Question: I'm having a little trouble with Wordpress archives, or more accurately, trying to create a custom one.
I'm making a custom theme for a client, and they specified that they want three items from each category (in this case, News (the default post type) and reviews (a custom post type)) to be present on the homepage.
Now that was the easy part (two loops on the homepage, wp_query 3 posts per page), however they want the user to be able to click on a button, in order to view all of the posts of that specific type (rather than by category).

However I have no idea how i'd even approach this.
I understand I can make a custom page-template and apply it to a page, but realistically I'd like to make something that's packaged within the theme and works "straight out of the box", as it were, so the client doesn't have to make the page himself in order to make it work.
Thanks in advance for your help!
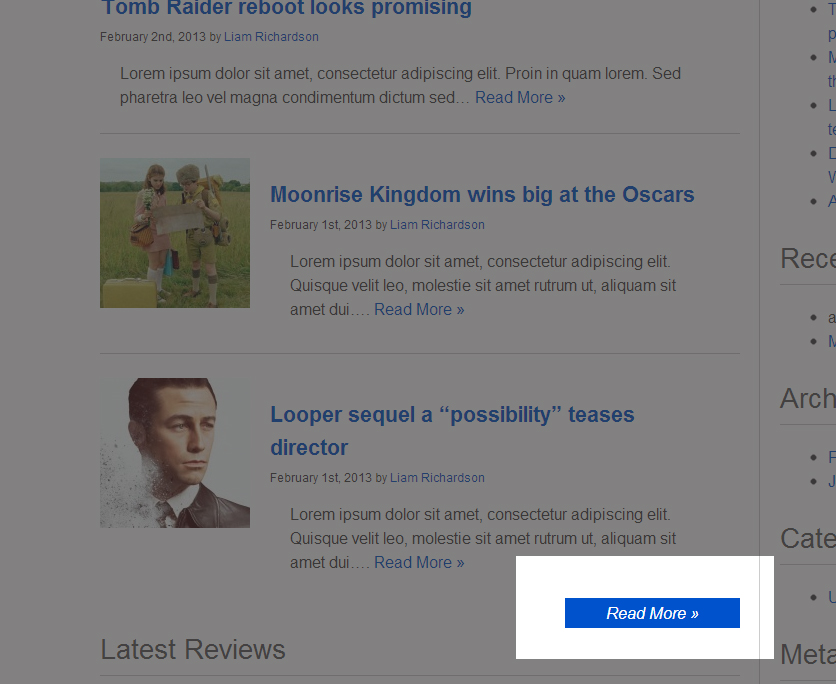
Answer: There are a few things to do:
1. When you call register_post_type($name,$args), add 'rewrite' => true and 'has_archive' => true to the $args array. (note: don't add it to the label section, that's a mistake that people make often!)
2. Then you create a page called archive-custom_post_type.php and place it in your theme folder. Add some php/html to it (containing a wp loop etc.) and replace "custom_post_type" with your type, obviously :-) If you want the same archive page for all your content types, you could also use the archive.php default template file. Here you can find how wordpress searches for available templates: http://codex.wordpress.org/images/1/18/Template_Hierarchy.png
Then the page should be available using 'http://yoursite/custom_post_type/'
If not, you should go to the wp-settings and save your permalink structure again. 'http://yoursite//wp-admin/options-permalink.php -> save'.